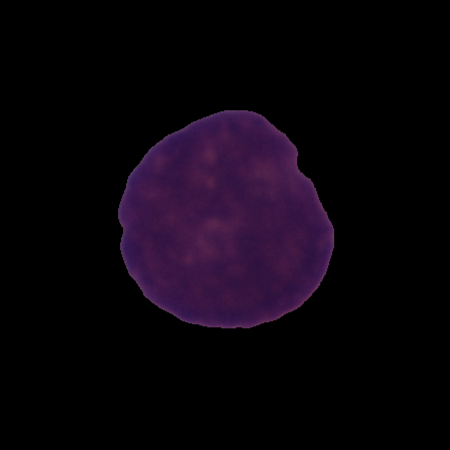
Label: cancer